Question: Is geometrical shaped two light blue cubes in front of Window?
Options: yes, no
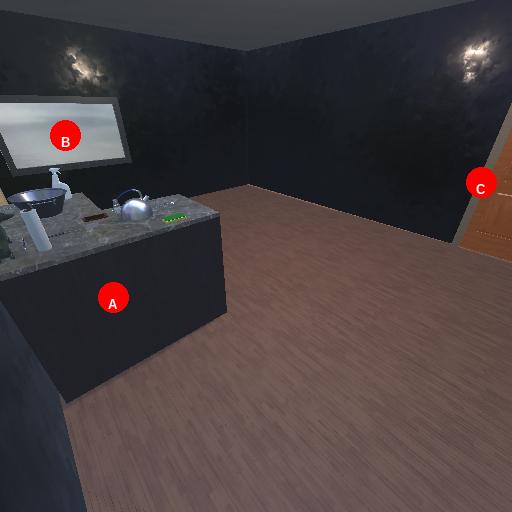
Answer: yes